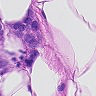
Metastatic tissue present: yes